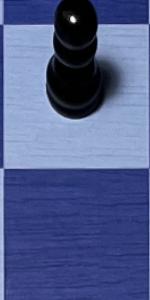
Label: Empty